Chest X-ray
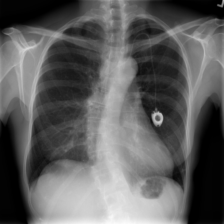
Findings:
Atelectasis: negative
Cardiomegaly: negative
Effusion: negative
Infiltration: negative
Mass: negative
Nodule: negative
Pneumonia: negative
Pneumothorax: negative
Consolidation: negative
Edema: negative
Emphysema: negative
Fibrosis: negative
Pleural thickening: negative
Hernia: negative